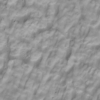
Label: not_dusty